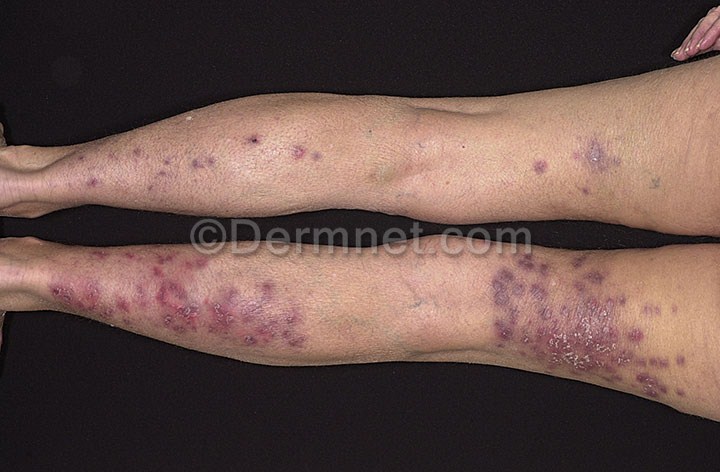
Disease: Vasculitis Photos